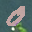
Label: 0